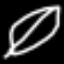
Label: leaf